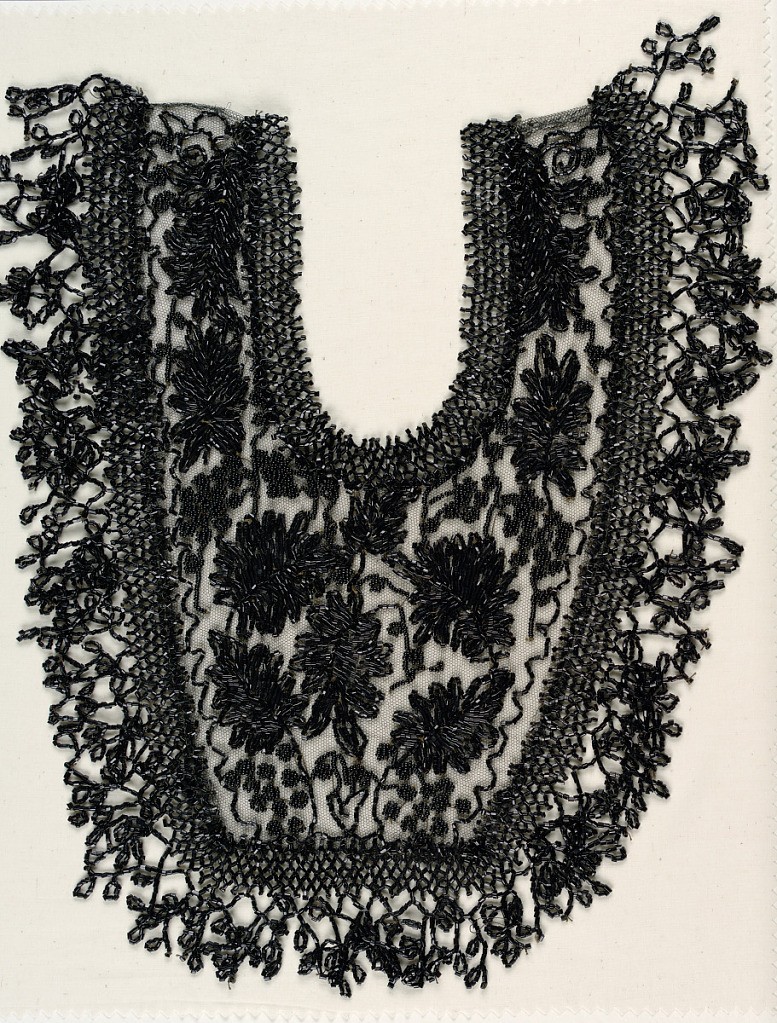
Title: Vestee
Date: ca. 1895
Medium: cotton, jet beads Technique: embroidered on net
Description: Black cotton net with fringe of small jet beads. Embroidered with small round and tubular jet beads in foliate design.